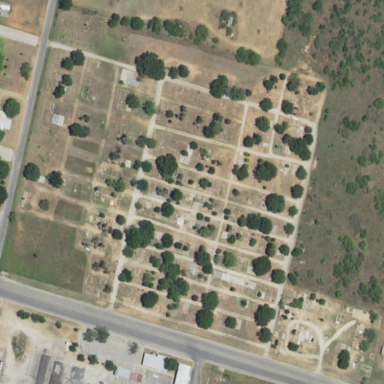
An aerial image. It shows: Cemetery.